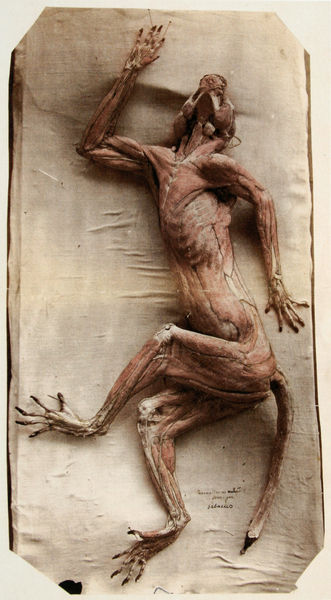
Titel: Aufnahme einer gehäuteten grünen Meerkatze
Standort: Nürnberg
Institution: Germanisches Nationalmuseum
Schlagwörter: haut, kopf, körper, braun, finger, mund, schwarz, hund, rot, tier, tuch, arme, falten, leiche, tod, tot, hals, hände, realismus, kinn, affe, beine, schwanz, füße, schrift, papier, liegen, modern, muskeln, pfoten, nägel, schenkel, zehen, foto, fotografie, photographie, fleisch, knochen, katze, rippen, leinwand, krallen, photo, sims, leib, leintuch, farbfoto, leichnam, muskel, teufel, brustkorb, blasen, aufnahme, verrenkung, handschrift, sehnen, kadaver, skellet, fleischig, ecklig, ausgestorben, mumie, gehäutet, ausgestopft, miau, verkrümmt, präsentiert, enthäutet, preparat, mumifizier